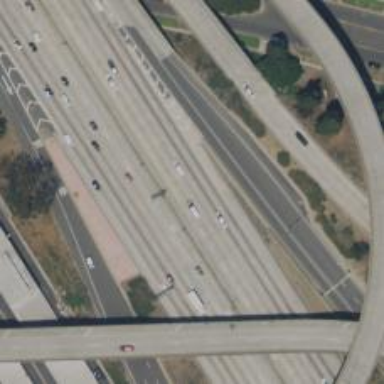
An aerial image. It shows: Motorway.